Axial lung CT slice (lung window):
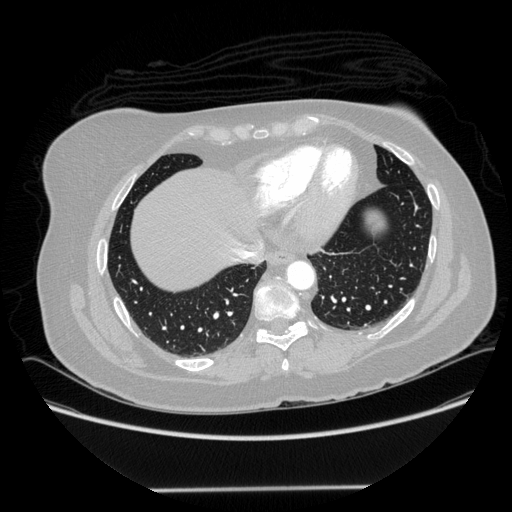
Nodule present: no